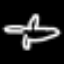
Label: airplane